Question: Could you please advise how to remove this line?

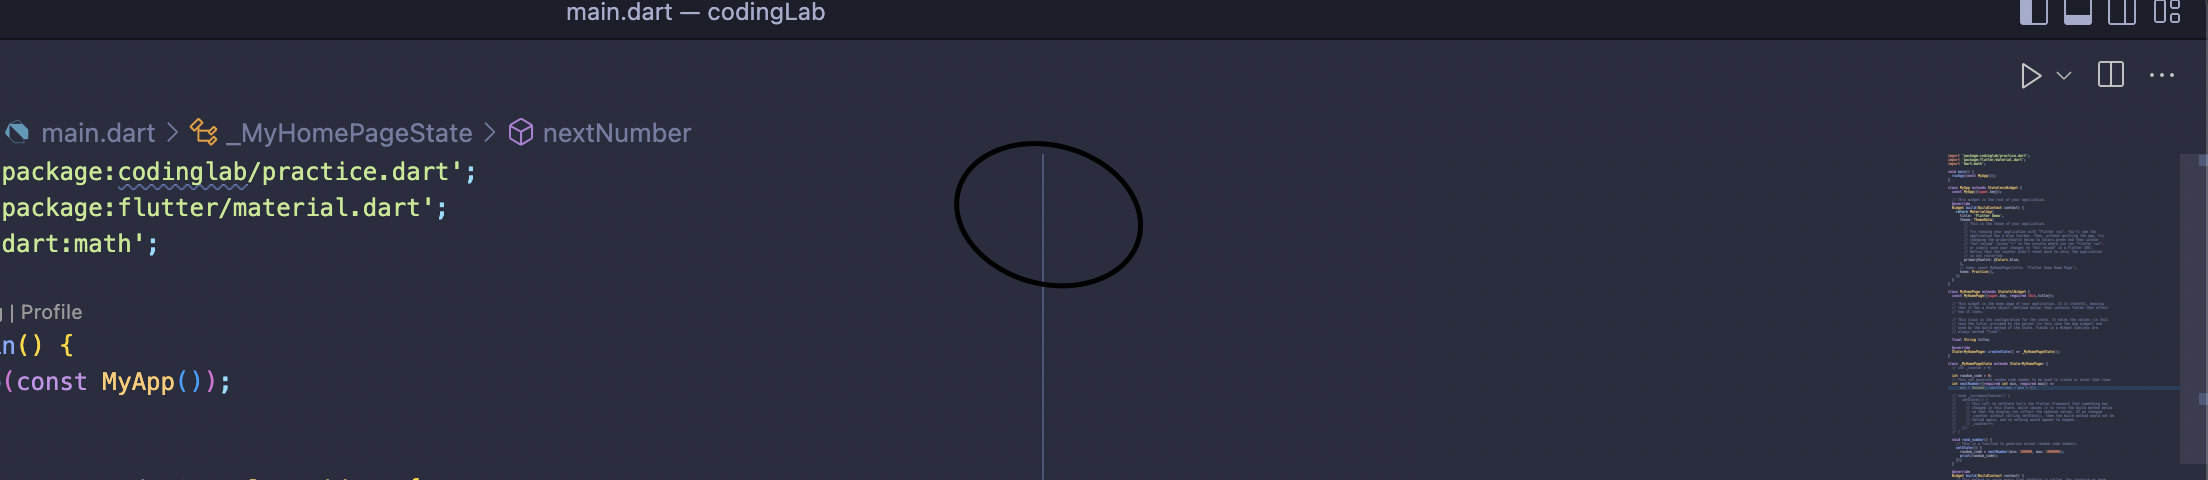
Answer: Search for 'rulers' in the settings pane. Then, from the link edit the .json file.
Or, directly add '.vscode/settings.json' under your project folder. And paste
this: '"editor.rulers": []', leave it blank for hiding the visible right margin.